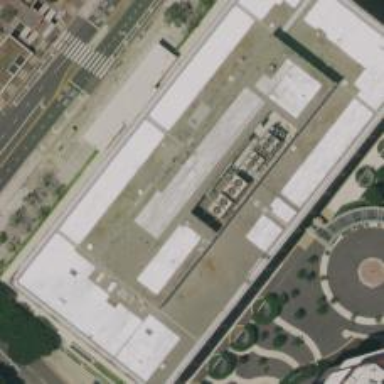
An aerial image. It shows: Government office.